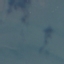
Land use / land cover: SeaLake